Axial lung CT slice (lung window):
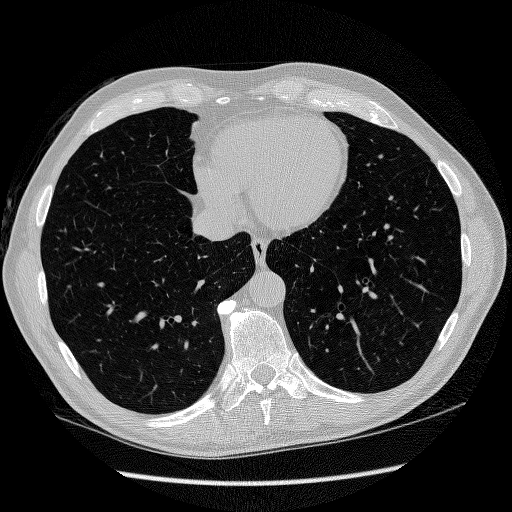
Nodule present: no